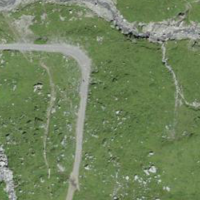
EUNIS habitat code: 23
Species observed at this site:
Gentiana clusii
Anthus spinoletta
Anthyllis vulneraria
Dryas octopetala
Linaria cannabina
Monticola saxatilis